Question: I have a table with several 'cell', when i selected a 'cell' i put a 'color'.
In this exemple i want to put 104.00EUR over it the color

My question is if it's possible to superimpose my color below my text..?
Is there some way to do this?
:
'''
.matrices .selected td{
border-bottom: 3px solid #E05206;
background-color: #c1f928;
'''
}
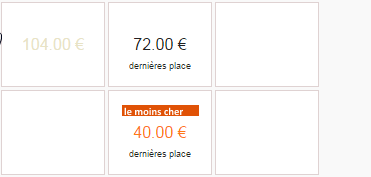
Answer: I will do my best to answer this. I apologize if I interpreted your question incorrectly.
I am assuming you wish to place text on top of a colored cell. I assume you are asking how you can color that 'cell'? You can do this one of 2 ways:
Within your HTML (though inline settings are not recommended):
'<td class="selected" bgcolor="#FF0000">January</td>'
Or within your CSS
'.selected {background-color: #ff0000}'